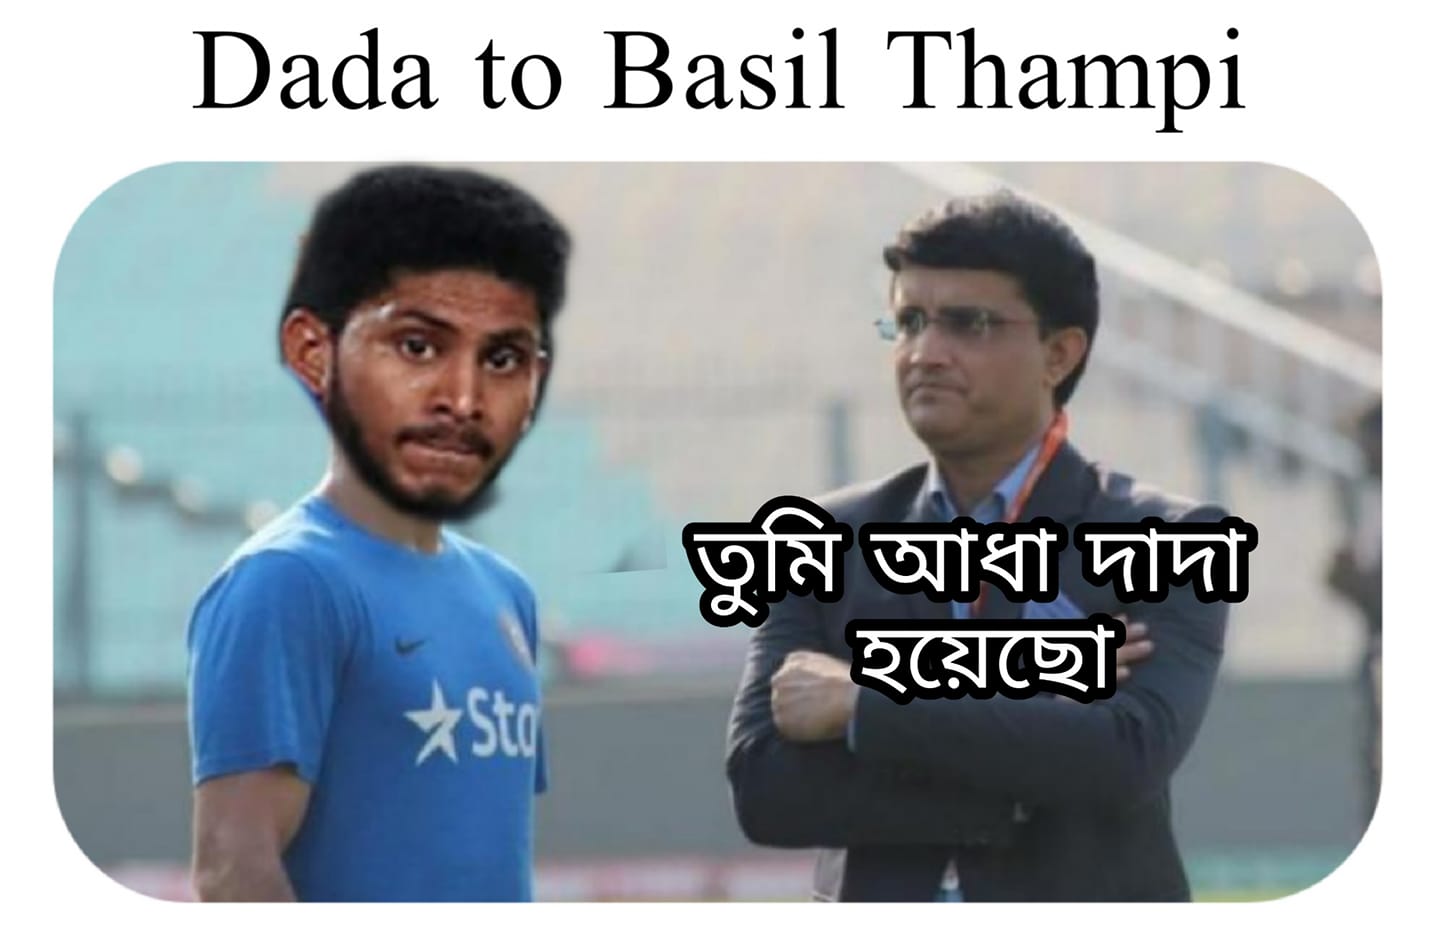
Caption: Dada to Basil Thampi    তুমি আধা দাদা হয়েছো
Label: non-hate